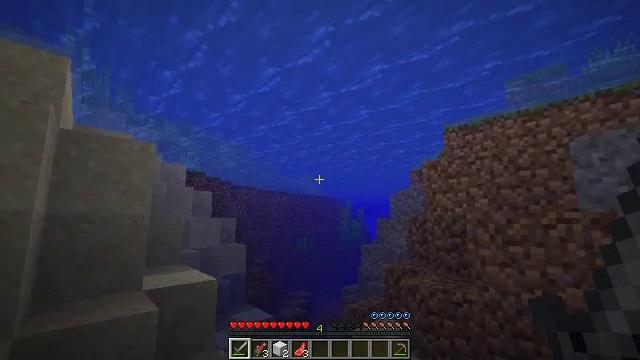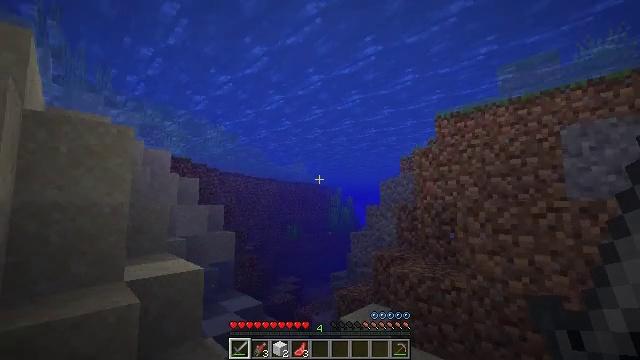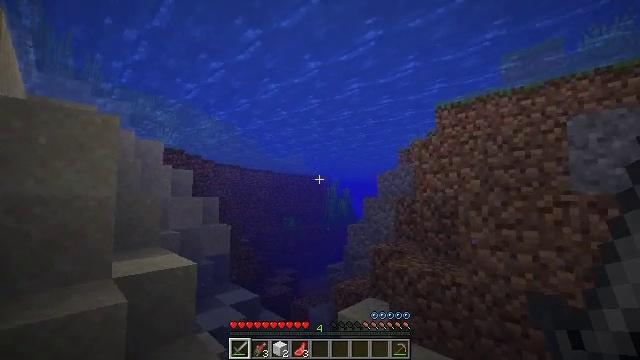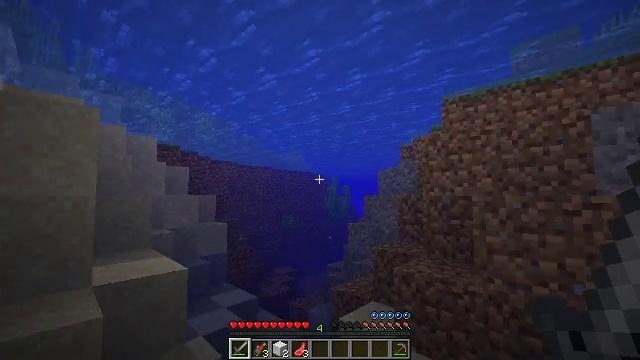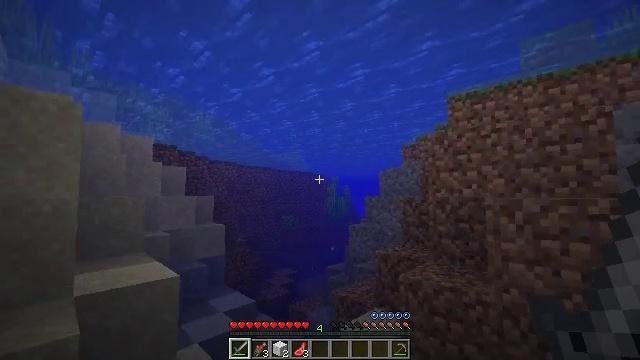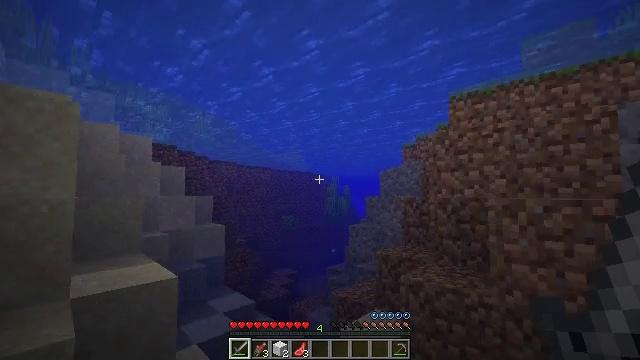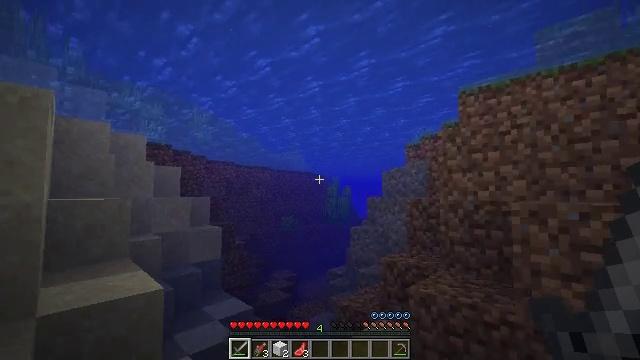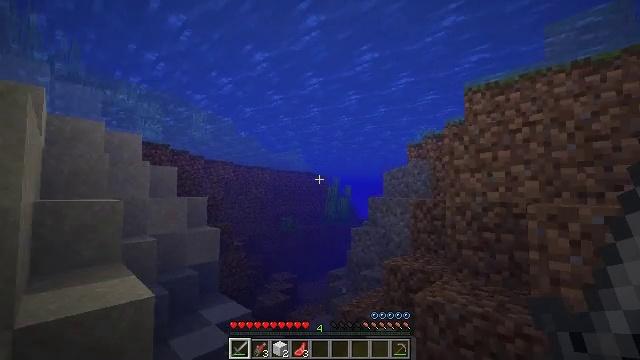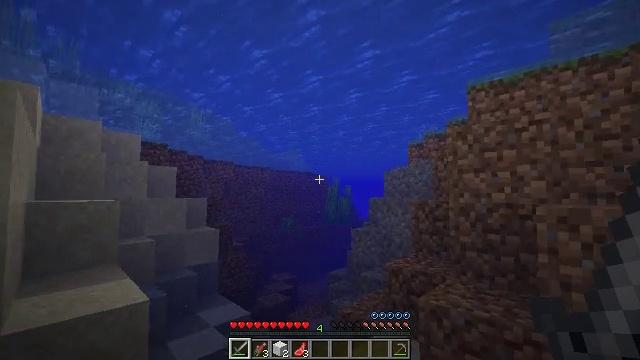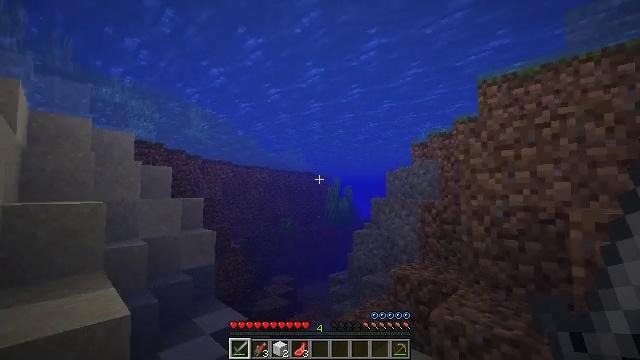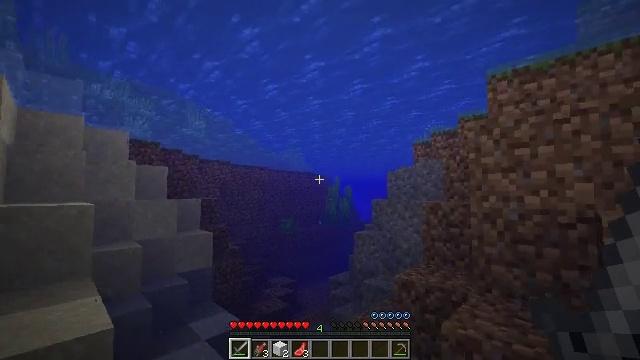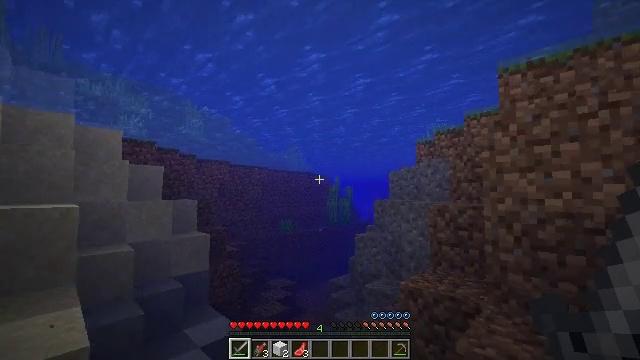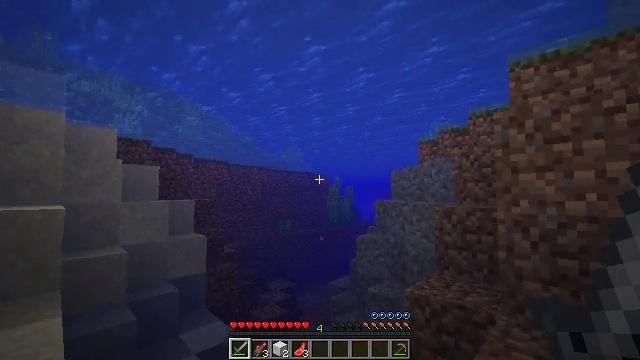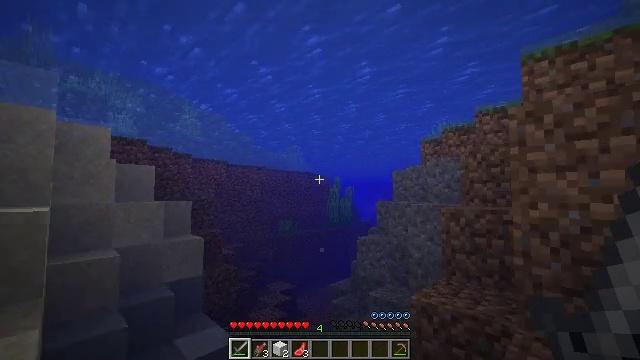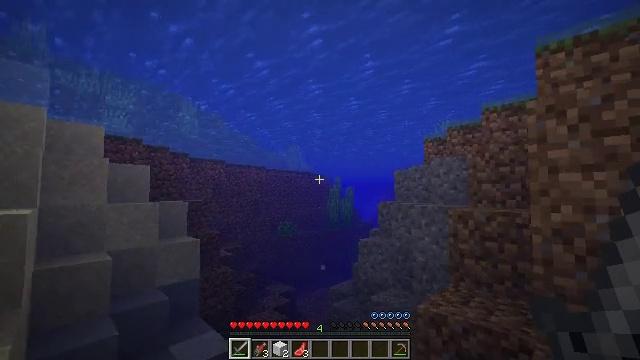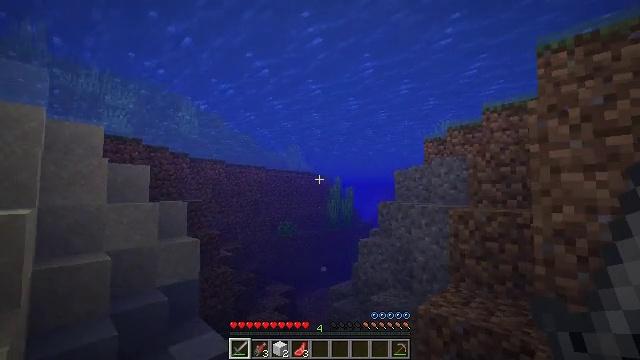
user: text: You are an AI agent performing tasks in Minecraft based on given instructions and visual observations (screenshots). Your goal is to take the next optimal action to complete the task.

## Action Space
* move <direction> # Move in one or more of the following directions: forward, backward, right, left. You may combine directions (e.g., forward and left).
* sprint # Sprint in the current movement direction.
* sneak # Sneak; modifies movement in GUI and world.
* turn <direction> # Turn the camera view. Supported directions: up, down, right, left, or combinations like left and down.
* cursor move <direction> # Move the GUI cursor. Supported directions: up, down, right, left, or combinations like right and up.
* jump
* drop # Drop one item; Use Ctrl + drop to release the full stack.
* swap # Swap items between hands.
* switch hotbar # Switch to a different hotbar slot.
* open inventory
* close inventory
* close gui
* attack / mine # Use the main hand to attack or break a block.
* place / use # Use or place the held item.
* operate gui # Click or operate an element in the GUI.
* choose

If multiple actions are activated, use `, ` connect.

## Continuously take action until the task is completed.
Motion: motion action
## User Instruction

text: Hunt a salmon.
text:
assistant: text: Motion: move forward, turn right and down
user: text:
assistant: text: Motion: move forward, turn down
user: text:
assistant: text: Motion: move forward
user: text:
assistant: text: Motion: move forward
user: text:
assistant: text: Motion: move forward
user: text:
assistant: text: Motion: move forward
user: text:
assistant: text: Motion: move forward
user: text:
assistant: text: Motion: move forward
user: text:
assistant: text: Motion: move forward
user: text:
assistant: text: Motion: move forward
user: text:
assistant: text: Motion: move forward
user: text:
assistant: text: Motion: move forward
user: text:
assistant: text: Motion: move forward
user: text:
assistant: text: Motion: move forward
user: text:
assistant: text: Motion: move forward
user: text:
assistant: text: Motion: move forward
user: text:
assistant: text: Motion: move forward
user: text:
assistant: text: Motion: move forward
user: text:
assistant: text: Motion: move forward
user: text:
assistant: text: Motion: move forward
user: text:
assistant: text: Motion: move forward, turn right
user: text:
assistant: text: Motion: move forward
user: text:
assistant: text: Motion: move forward
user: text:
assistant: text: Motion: move forward
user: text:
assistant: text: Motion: move forward
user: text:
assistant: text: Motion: move forward
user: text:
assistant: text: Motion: move forward
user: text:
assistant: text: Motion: move forward
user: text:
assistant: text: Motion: move forward
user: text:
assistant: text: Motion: move forward